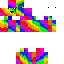
A female human skin with pale skin, wearing white bald dressed in a blue hoodie and red pants, featuring a closed mouth.